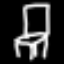
Label: chair